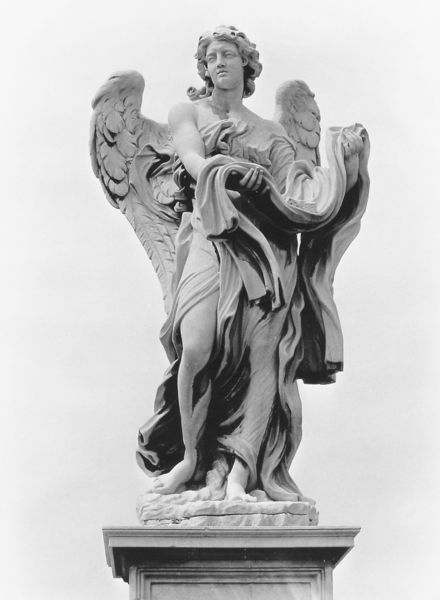
Titel: Engel mit Gewand und Würfel
Künstler: Paolo Naldini
Standort: Rom, Engelsbrücke (EU - I - Latium)
Schlagwörter: feder, flügel, nackt, umhang, weiß, finger, frau, frisur, grau, marmor, mund, nase, pfeiler, säule, schal, tuch, arm, augen, barock, falten, federn, gesicht, halten, kleidung, sockel, hände, figur, gewand, haare, stoff, decke, locken, schulter, engel, skulptur, statue, beine, bein, füße, italien, faltenwurf, knie, foto, barfuss, schwarzweiß, leichentuch, spielbein, standbein, stele, beien